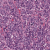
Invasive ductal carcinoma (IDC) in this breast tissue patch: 1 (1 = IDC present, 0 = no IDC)